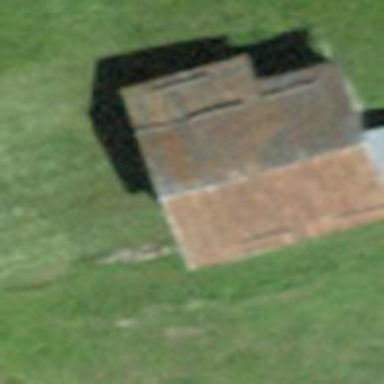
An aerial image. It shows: Farm auxiliary building with gabled roof.